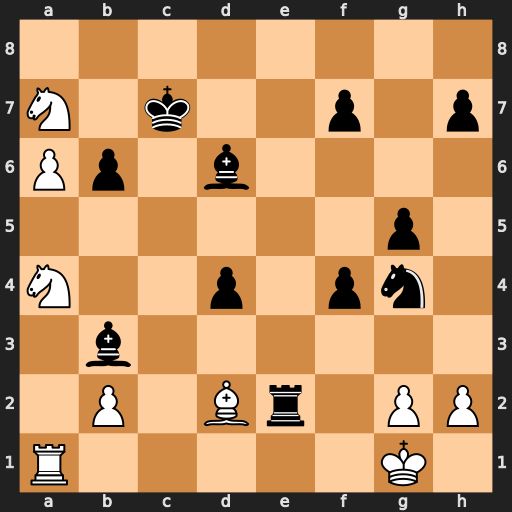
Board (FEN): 8/N1k2p1p/Pp1b4/6p1/N2p1pn1/1b6/1P1Br1PP/R5K1
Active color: w
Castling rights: -
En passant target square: -
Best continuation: Nb5+ Kd8 Nxd4 Rxg2+ Kxg2